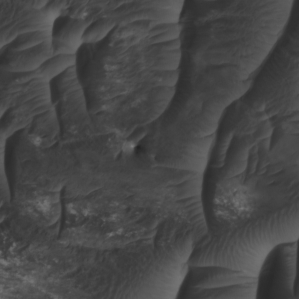
Label: non_frost